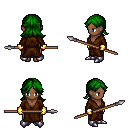
a pixel art fantasy rpg character, female body template, human, dark skin, brown robe, robe skirt, green loose hair, gold gloves, metal boots, spear, four views (front, back, left, right), 2x2 character sprite sheet, small pixel art, hard edges, no anti-aliasing